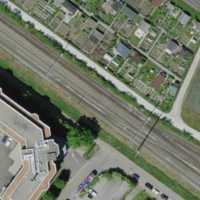
EUNIS habitat code: 57
Species observed at this site:
Linaria vulgaris
Fritillaria meleagris